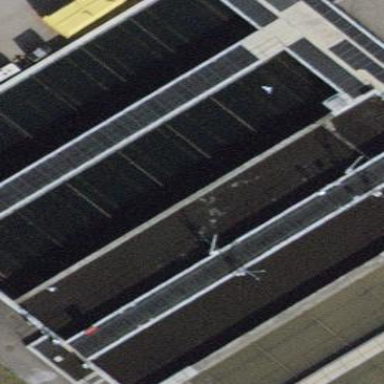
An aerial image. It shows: Body of wastewater.